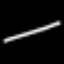
Label: line